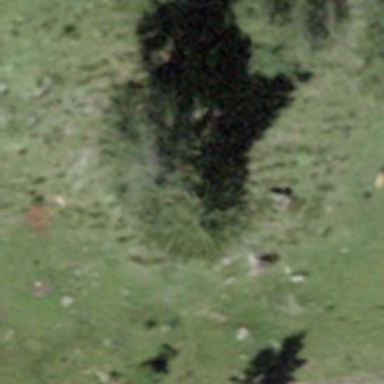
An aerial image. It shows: Evergreen needle-leaved tree.